Question: I set up the OData feed for Stack Overflow as outlined in the wonderful article <URL> and I want to do something like:
'''
Users.Where(x=>x.Badges.Count==0).Take(5)
'''
to get the users that have no Badges ("<URL>. I get a DataServiceQueryException:

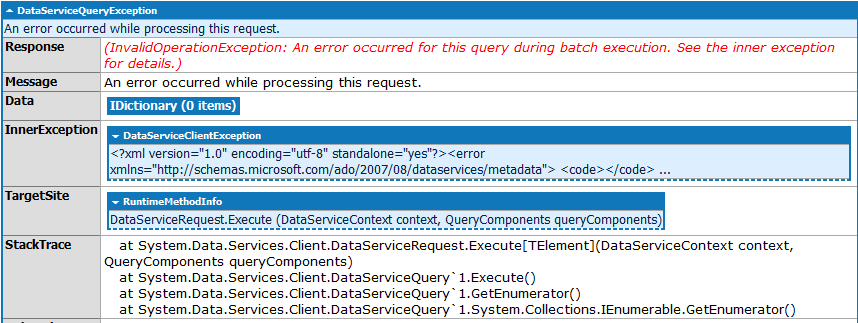
Answer: Unfortunately, OData doesn't support aggregate functions - it supports only the limited set of querying functions <URL>.
> Aggregate operatorsAll aggregate operations are unsupported against a DataServiceQuery,
including the following:'''
Aggregate
Average
Count
LongCount
Max
Min
Sum
'''
Aggregate operations must either be performed on the client or be
encapsulated by a service operation.
Hopefully Microsoft will enhance the OData client in the future - it is frustrating to (seemingly) have all the power of LINQ and then not be able to use it.